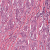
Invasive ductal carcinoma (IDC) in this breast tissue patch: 1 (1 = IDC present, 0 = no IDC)